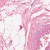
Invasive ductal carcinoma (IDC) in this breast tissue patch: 0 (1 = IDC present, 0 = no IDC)